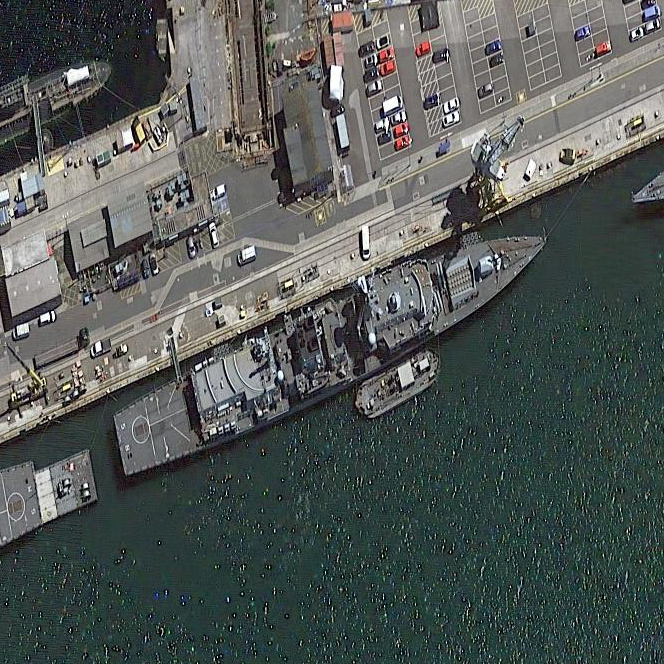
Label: destroyer